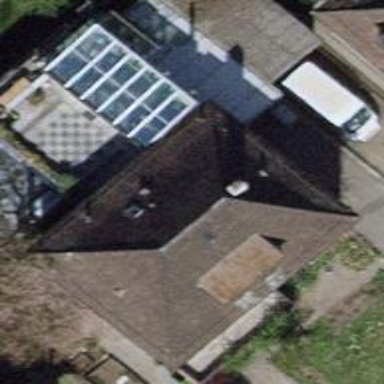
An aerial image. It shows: Hipped roof tile building with apartments.